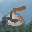
Label: 5